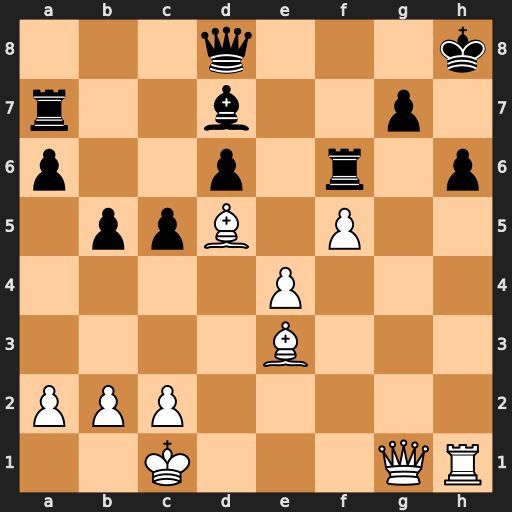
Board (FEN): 3q3k/r2b2p1/p2p1r1p/1ppB1P2/4P3/4B3/PPP5/2K3QR
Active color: w
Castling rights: -
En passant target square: -
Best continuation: Bg5 Qf8 Bxf6 Qxf6 e5 dxe5 Qxc5